Question: I would like to know which tags I should use for layout like this. Semantically is both a table and a list to me. How I can achieve those underlines and keep the markup right?

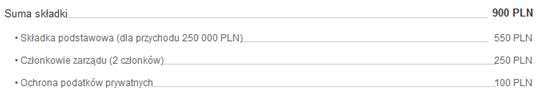
Answer: I would personally use an ordered list to achieve this, the sub list under Suma skladki means it isn't really tabular data.
This link should give you EXACTLY what you need:
<URL>